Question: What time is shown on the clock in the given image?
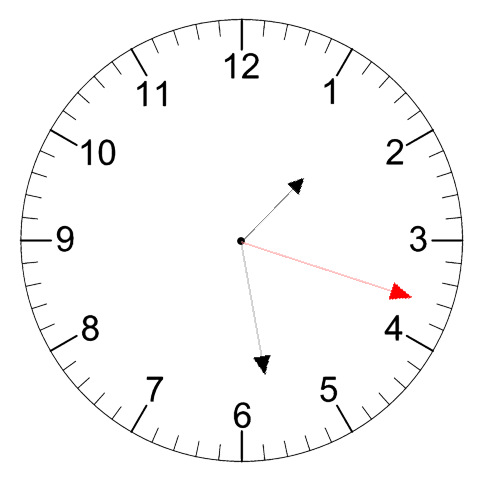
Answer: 01:28:18